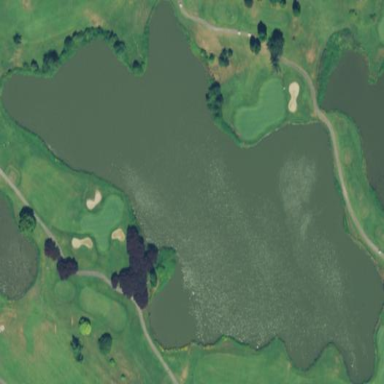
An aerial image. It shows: Water hazard on golf course. The hazard is natural water feature.